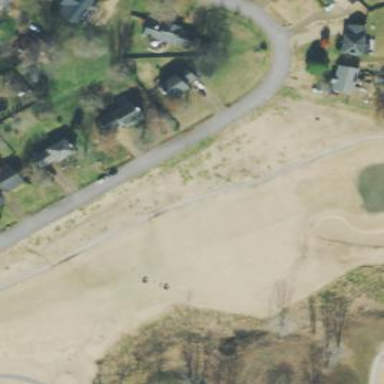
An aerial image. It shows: Grassy area designated as golf fairway.